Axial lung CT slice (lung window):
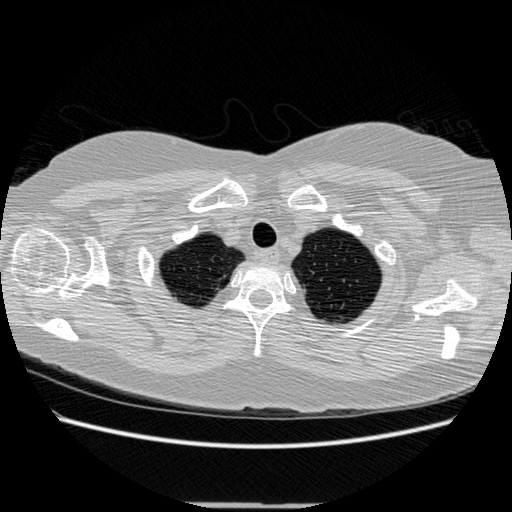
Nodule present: no